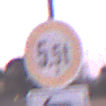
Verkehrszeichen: TatsaechlicheMasse
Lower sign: RichtungsangabeDurchPfeile2
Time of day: SunriseSunset
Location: Outdoor (Nature)
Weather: Clear
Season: NotSpecified
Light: Natural